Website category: auto
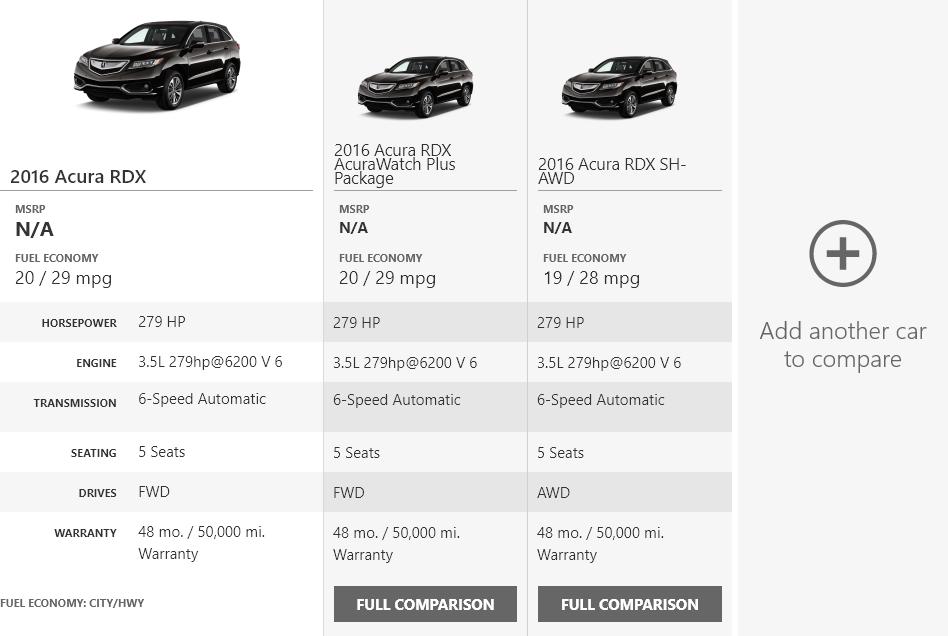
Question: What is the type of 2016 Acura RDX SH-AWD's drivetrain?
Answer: AWD

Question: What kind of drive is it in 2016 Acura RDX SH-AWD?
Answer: AWD

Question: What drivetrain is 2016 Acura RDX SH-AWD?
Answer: AWD

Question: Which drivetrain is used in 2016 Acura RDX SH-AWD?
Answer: AWD

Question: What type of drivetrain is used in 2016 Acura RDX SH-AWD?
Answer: AWD

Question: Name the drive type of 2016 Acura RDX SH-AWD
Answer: AWD

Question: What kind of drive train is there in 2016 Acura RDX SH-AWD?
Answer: AWD

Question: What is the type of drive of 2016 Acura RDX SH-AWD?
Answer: AWD

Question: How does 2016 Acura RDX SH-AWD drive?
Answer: AWD

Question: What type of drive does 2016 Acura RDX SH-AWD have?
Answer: AWD

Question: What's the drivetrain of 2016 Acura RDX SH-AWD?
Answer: AWD

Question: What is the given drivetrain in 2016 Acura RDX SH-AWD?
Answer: AWD

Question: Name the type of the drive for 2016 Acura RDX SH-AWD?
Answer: AWD

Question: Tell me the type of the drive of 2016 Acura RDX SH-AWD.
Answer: AWD

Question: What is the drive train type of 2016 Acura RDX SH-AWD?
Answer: AWD

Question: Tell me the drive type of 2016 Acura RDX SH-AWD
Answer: AWD

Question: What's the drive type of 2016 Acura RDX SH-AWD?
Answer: AWD

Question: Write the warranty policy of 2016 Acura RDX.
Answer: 48 mo. / 50,000 mi. Warranty

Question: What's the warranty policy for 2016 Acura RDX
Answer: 48 mo. / 50,000 mi. Warranty

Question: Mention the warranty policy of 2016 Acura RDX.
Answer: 48 mo. / 50,000 mi. Warranty

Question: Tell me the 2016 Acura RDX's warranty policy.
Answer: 48 mo. / 50,000 mi. Warranty